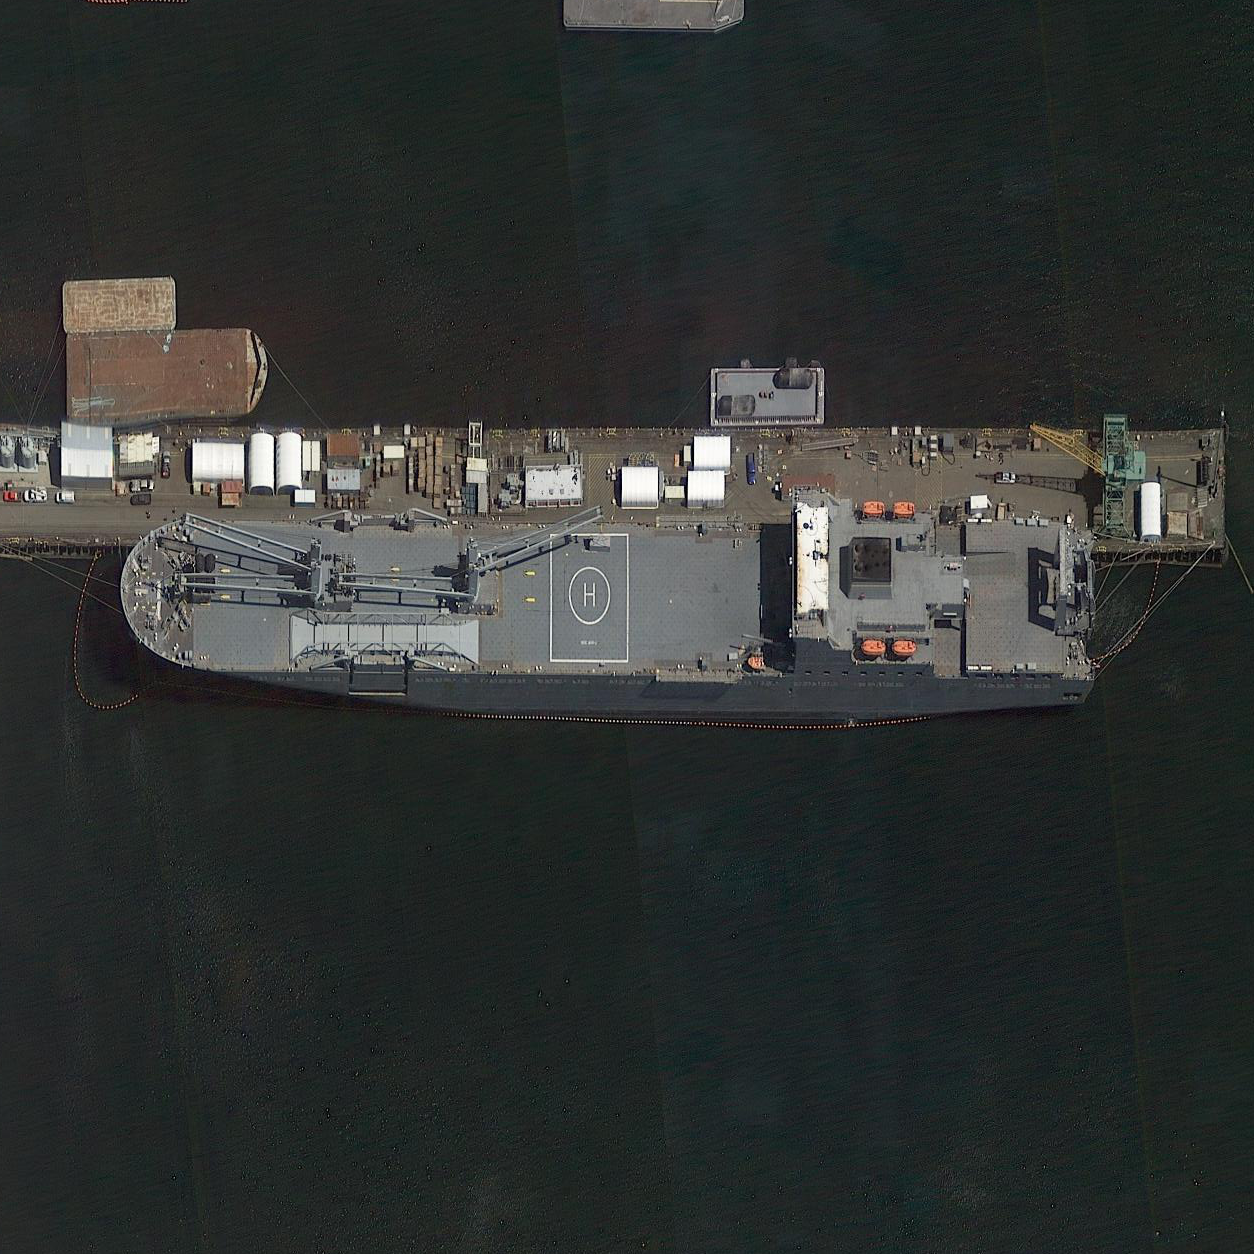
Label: Crane_ship